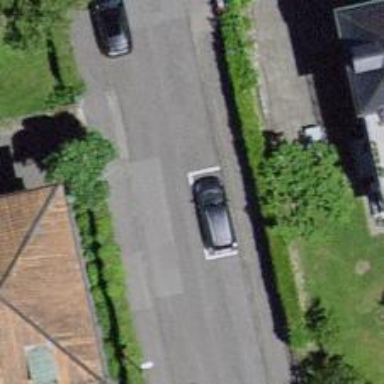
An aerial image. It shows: Residential road with parallel parking on the right side.